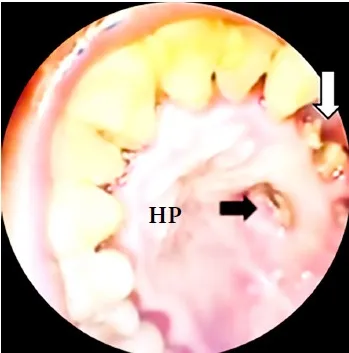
Black arrow: oroantral fistula in the hard palate, white arrow: loss of teeth. HP: hard palate.
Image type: endoscopy (arthroscopy)